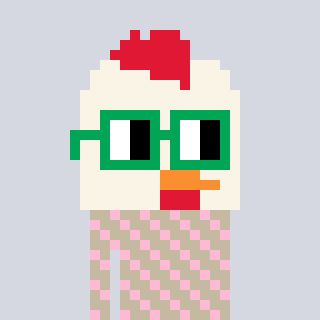
a pixel art character with square green glasses, a chicken-shaped head and a bege-colored body on a cool background